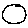
Label: circle